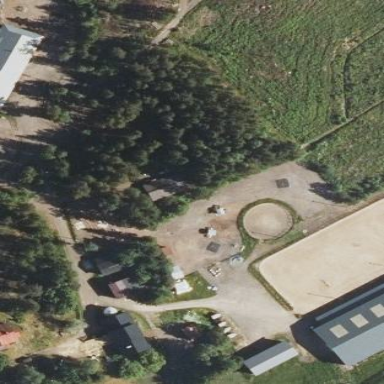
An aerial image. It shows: Farmyard area.